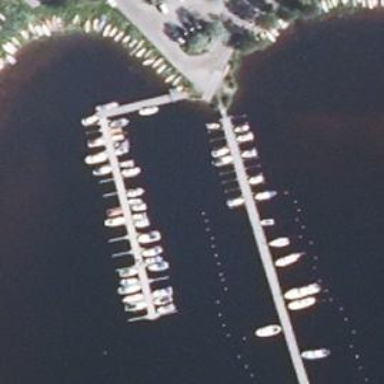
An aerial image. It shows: Marina on leisure land.